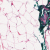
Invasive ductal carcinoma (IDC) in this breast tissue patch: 0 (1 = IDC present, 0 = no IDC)